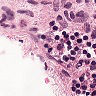
Metastatic tissue present: no